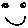
Label: smiley face